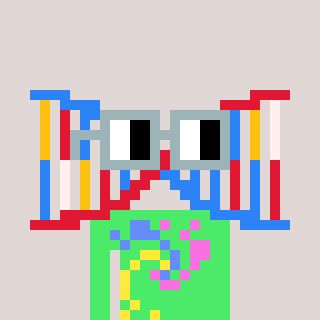
a pixel art character with square dark gray glasses, a dna-shaped head and a teal-colored body on a warm background